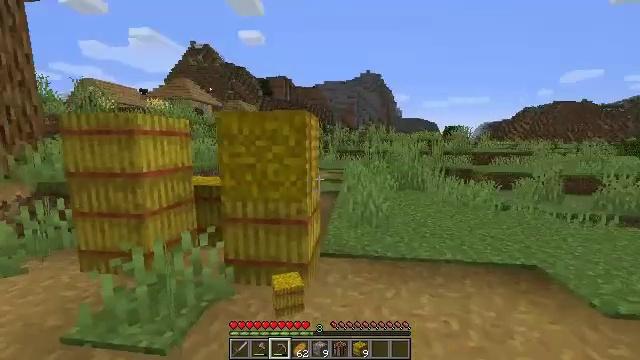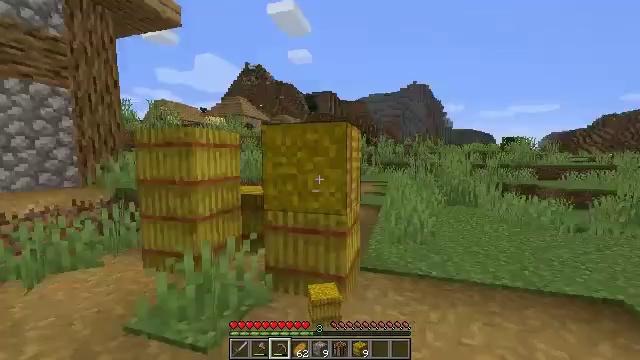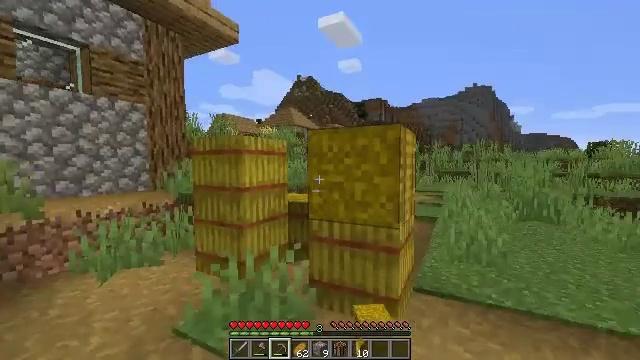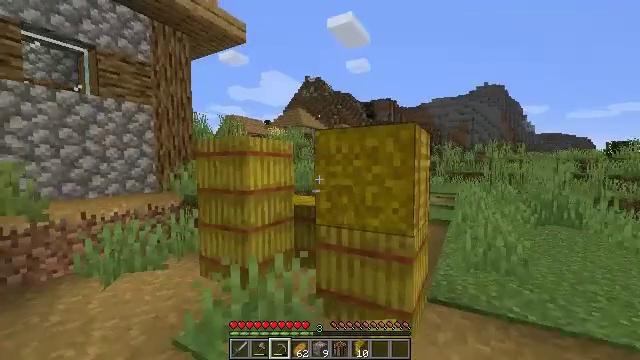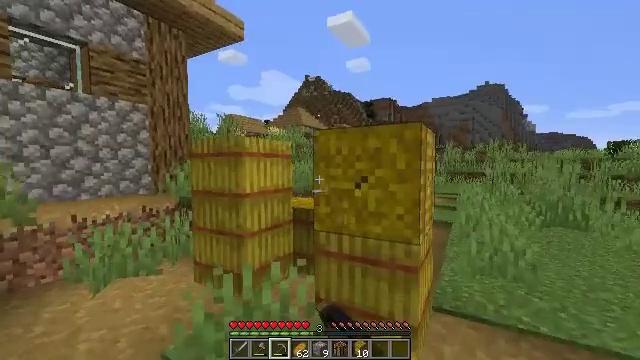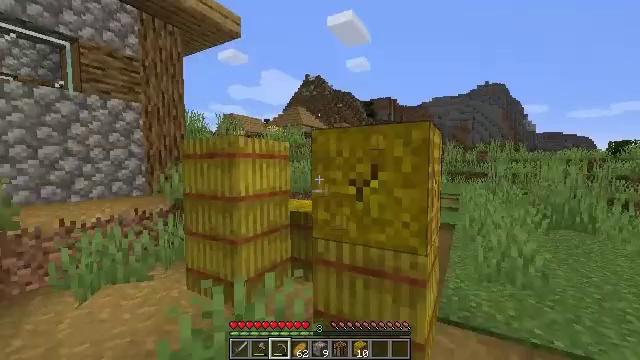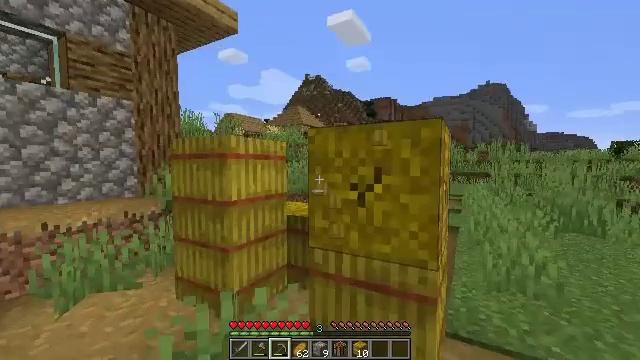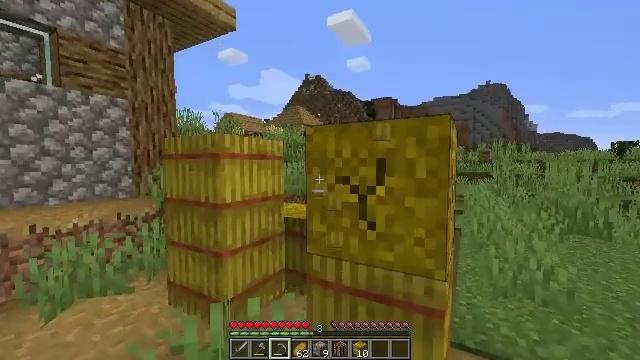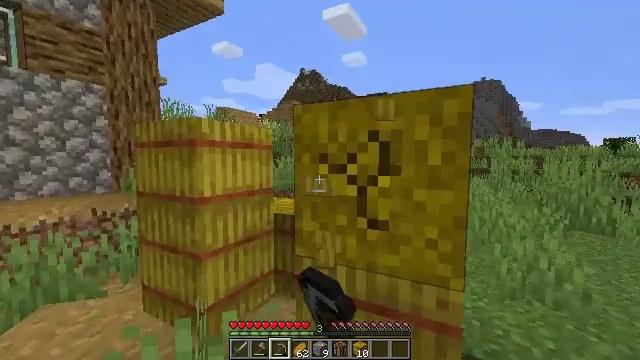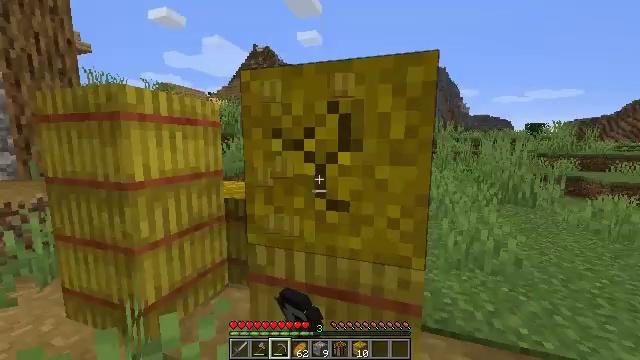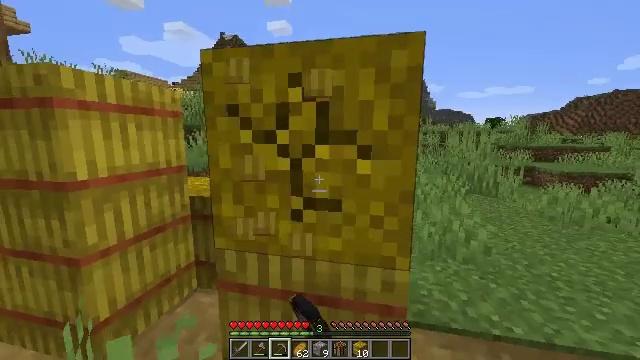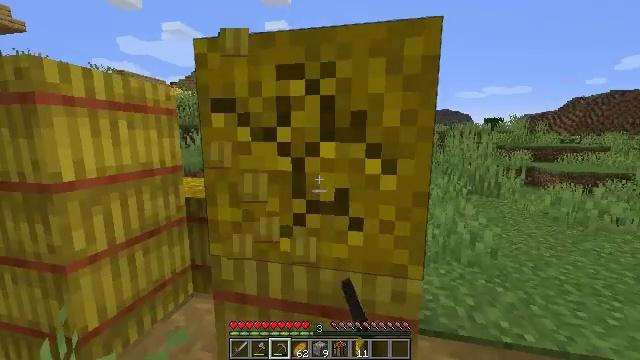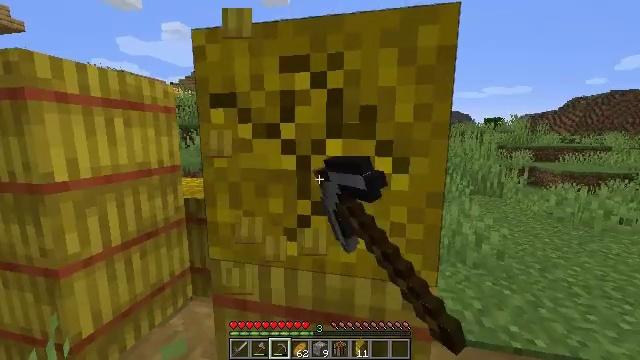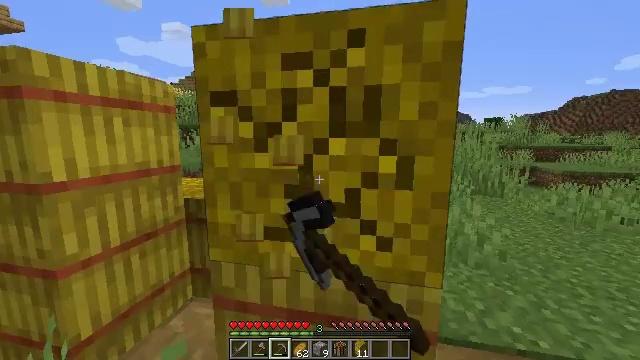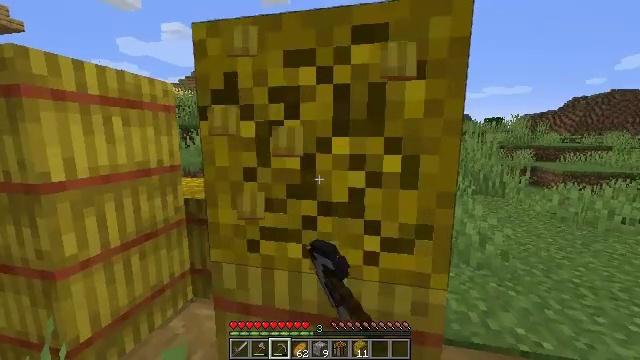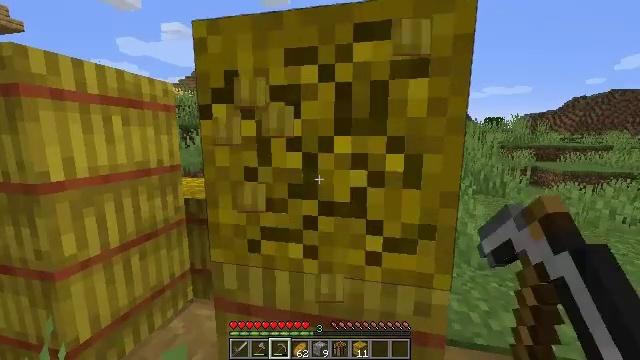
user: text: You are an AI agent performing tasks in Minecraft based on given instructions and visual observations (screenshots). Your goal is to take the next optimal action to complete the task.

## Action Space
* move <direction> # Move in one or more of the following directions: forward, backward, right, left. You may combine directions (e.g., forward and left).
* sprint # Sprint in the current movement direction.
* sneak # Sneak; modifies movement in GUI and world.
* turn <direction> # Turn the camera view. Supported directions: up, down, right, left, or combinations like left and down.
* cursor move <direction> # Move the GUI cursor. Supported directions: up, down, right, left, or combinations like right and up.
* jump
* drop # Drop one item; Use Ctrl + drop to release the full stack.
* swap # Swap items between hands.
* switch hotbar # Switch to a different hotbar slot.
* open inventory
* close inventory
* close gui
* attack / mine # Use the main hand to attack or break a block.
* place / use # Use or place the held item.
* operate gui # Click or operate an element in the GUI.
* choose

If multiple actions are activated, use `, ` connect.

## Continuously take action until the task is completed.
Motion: motion action
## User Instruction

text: Harvest hay blocks from the village.
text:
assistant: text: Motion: move forward, turn left and up
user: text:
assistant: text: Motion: move forward, turn left and up
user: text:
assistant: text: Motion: move forward, turn left, attack / mine
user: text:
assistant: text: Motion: move forward, attack / mine
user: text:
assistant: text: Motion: move forward, attack / mine
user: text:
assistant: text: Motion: move forward, attack / mine
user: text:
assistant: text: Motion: move forward, attack / mine
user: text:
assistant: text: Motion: move forward, turn right and down, attack / mine
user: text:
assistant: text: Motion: move forward, turn right and down, attack / mine
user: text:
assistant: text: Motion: turn right and down, attack / mine
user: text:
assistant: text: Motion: attack / mine
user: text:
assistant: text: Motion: attack / mine
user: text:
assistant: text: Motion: attack / mine
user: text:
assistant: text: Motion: attack / mine
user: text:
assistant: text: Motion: attack / mine
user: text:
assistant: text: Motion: attack / mine
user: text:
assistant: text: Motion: attack / mine
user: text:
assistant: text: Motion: attack / mine
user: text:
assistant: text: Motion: attack / mine
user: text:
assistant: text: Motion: turn right and down, attack / mine
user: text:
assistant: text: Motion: turn down, attack / mine
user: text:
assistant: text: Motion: turn down, attack / mine
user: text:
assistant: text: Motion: attack / mine
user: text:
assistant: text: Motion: move right, attack / mine
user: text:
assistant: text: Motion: move right, turn left and down, attack / mine
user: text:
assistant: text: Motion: move right, turn left and down, attack / mine
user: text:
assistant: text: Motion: move right, turn left and down, attack / mine
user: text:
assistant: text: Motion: turn left, attack / mine
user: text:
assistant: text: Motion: turn left, attack / mine
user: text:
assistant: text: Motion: attack / mine